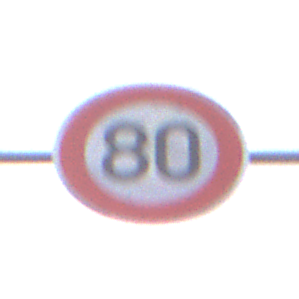
Verkehrszeichen: Geschwindigkeit80
Umgebung: Outdoor, Suburban
Tageszeit: MorningAfternoon
Wetter: PartlyCloudy
Licht: Natural
Jahreszeit: NotSpecified
Kontrast: LowContrast